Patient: sex M, age 37
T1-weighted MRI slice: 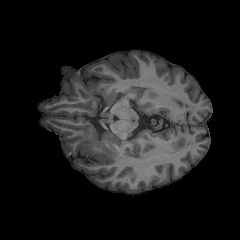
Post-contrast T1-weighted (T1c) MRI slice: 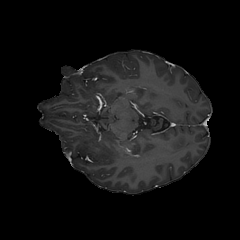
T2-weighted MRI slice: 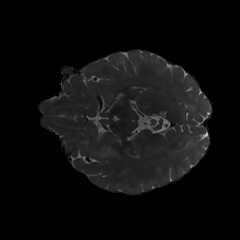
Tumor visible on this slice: yes
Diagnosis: Astrocytoma, IDH-mutant
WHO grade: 4